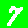
Digit: 7